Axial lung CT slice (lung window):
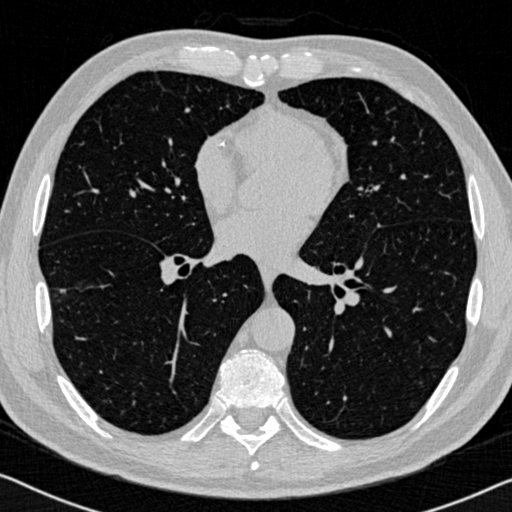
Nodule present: yes
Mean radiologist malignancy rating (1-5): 4.25